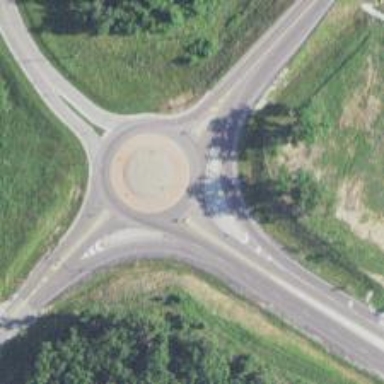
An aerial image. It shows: Tertiary road with asphalt surface leading to roundabout junction.